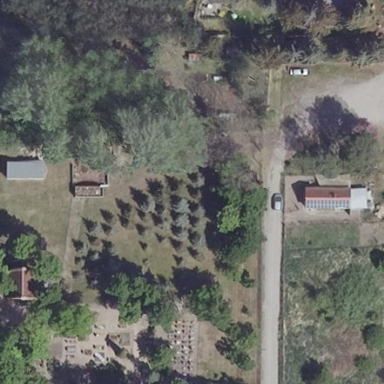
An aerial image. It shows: Cemetery.